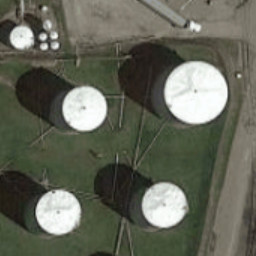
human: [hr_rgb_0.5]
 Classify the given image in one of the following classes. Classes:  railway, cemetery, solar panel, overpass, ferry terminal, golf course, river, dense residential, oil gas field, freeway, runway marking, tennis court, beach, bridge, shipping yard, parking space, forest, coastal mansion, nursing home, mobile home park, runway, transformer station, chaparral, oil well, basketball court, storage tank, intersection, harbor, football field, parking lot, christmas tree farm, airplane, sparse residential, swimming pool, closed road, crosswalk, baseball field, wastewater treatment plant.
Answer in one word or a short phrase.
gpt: storage tank